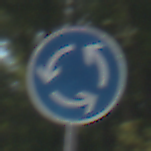
Verkehrszeichen: Kreisverkehr
Umgebung: Outdoor, Nature
Tageszeit: MorningAfternoon
Wetter: PartlyCloudy
Licht: Natural
Jahreszeit: NotSpecified
Kontrast: HighContrast